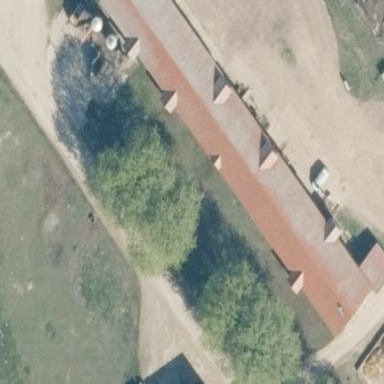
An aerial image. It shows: Farm auxiliary building.